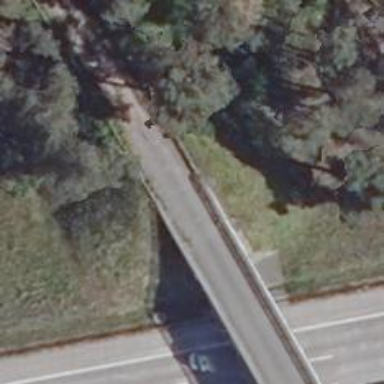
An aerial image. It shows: Asphalt track on bridge with grade1 tracktype.